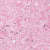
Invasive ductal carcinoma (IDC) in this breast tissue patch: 0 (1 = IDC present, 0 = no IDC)